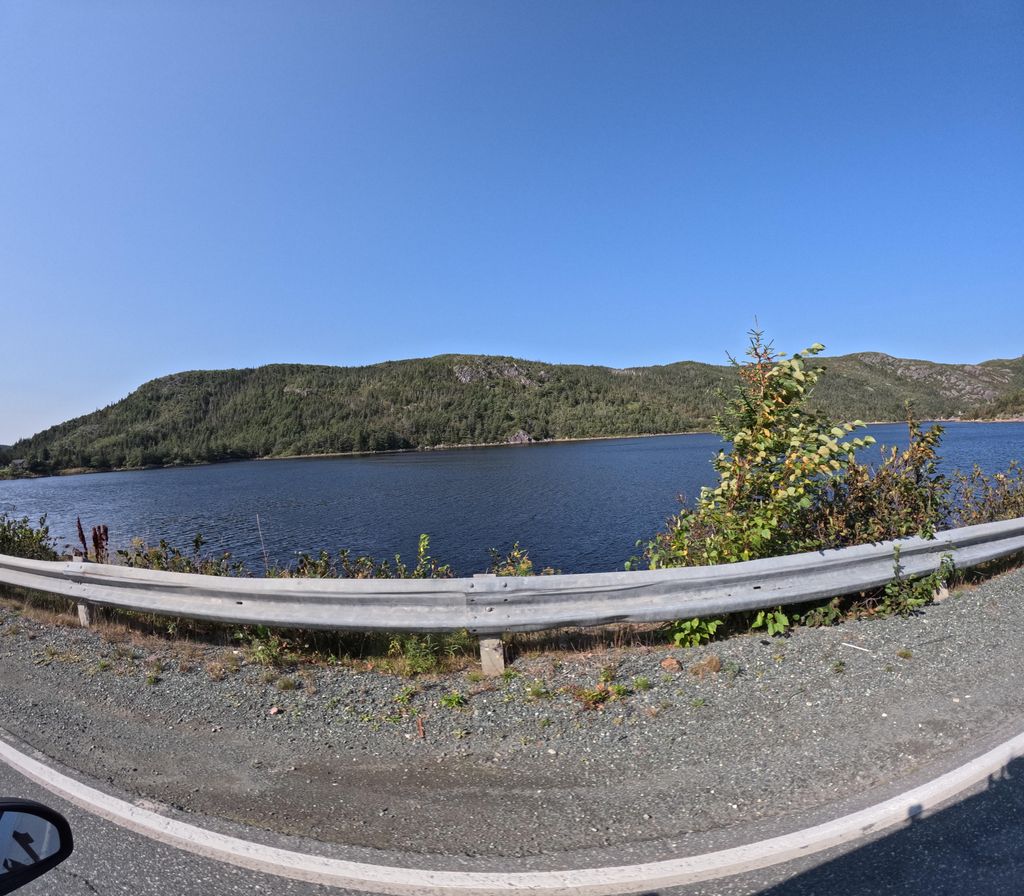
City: st_johns